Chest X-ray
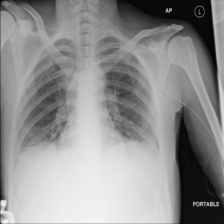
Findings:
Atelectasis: negative
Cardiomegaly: negative
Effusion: negative
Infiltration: negative
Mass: negative
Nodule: negative
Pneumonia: negative
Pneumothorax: negative
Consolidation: negative
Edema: negative
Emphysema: negative
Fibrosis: negative
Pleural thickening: negative
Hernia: negative